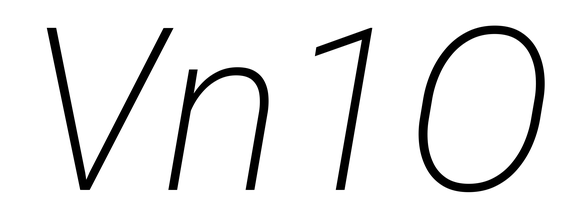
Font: Roboto-Italic_ExtraLight_Italic